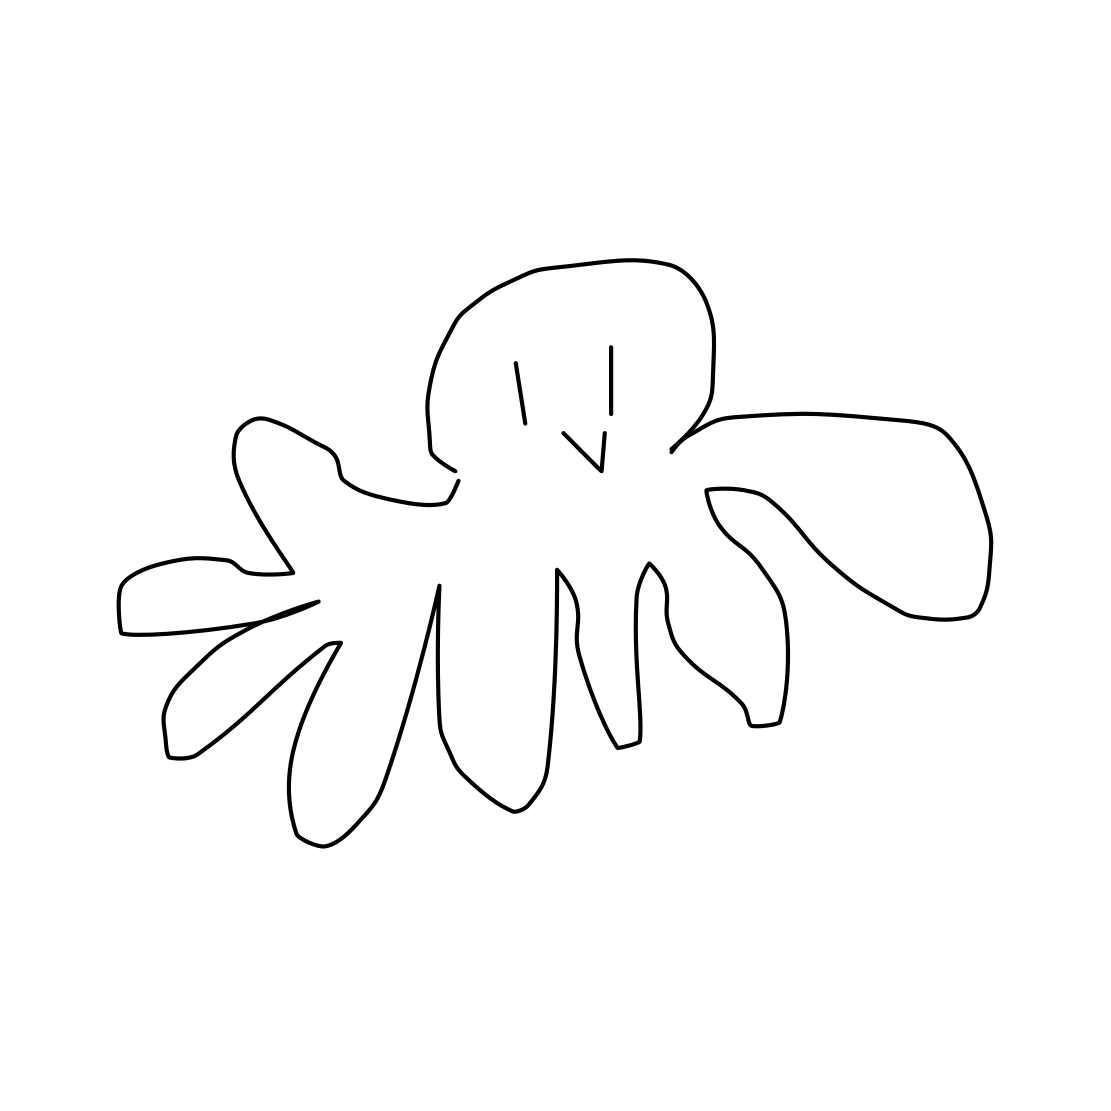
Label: octopus